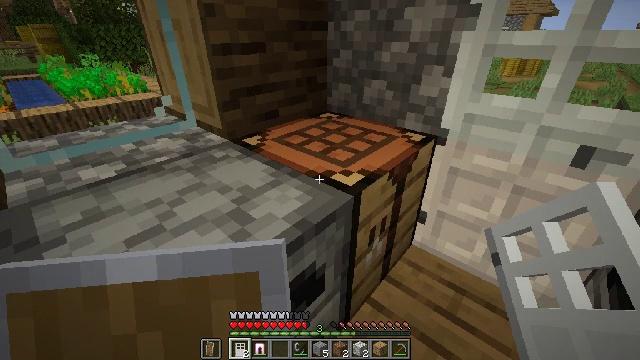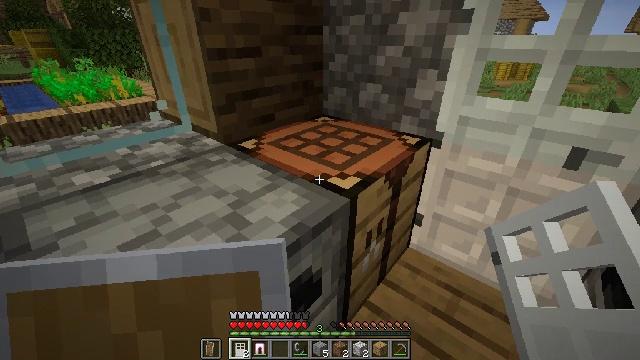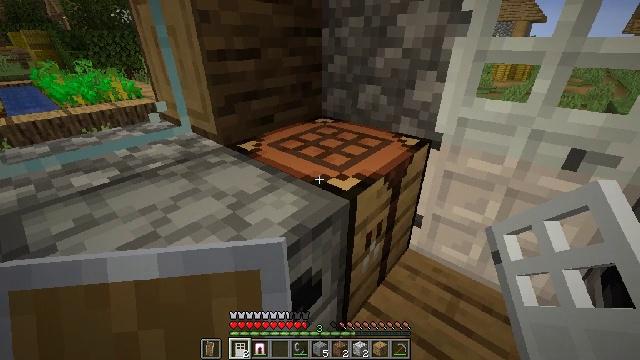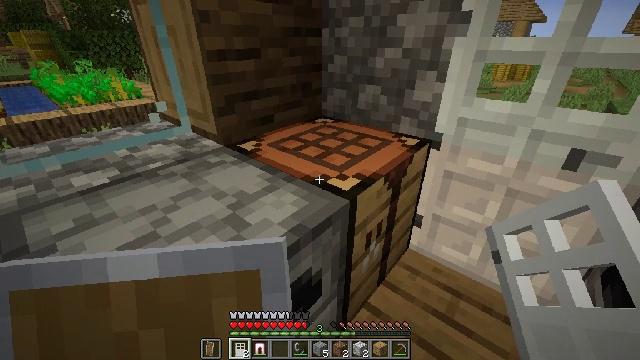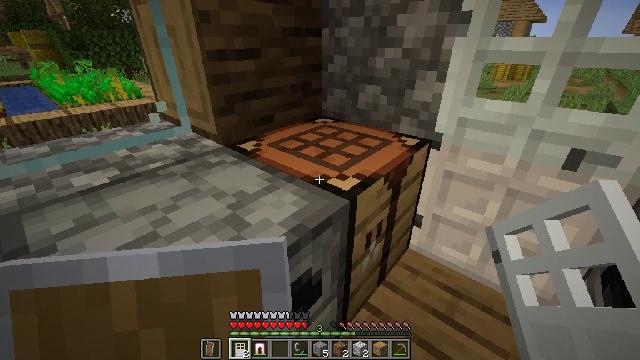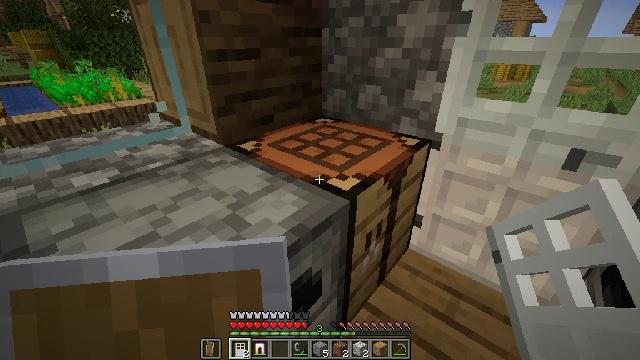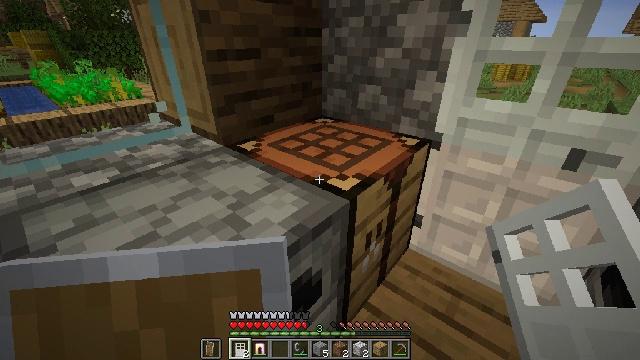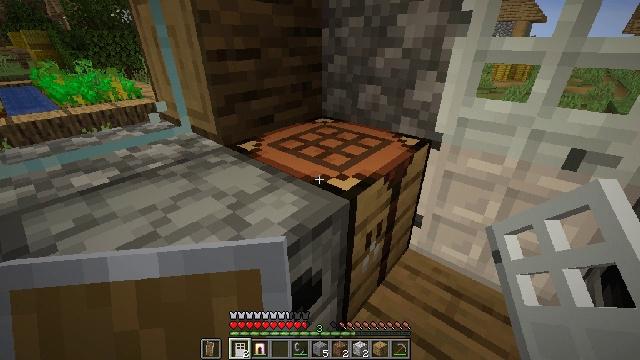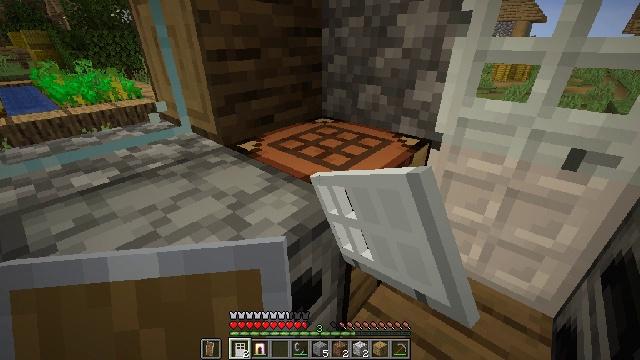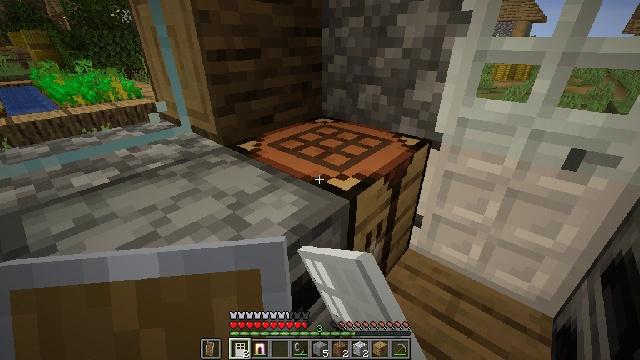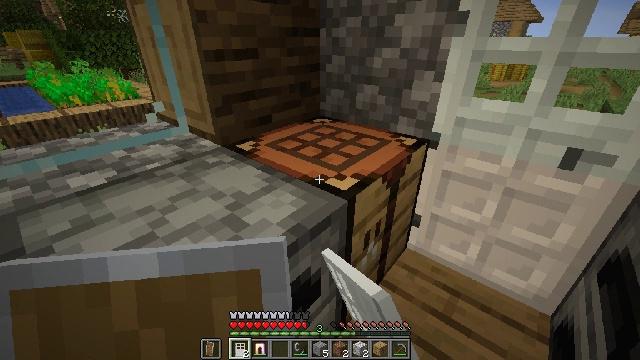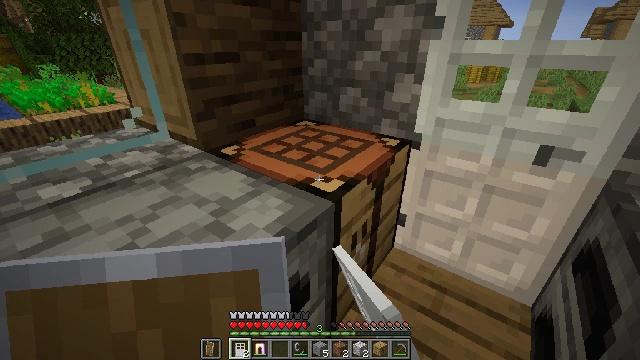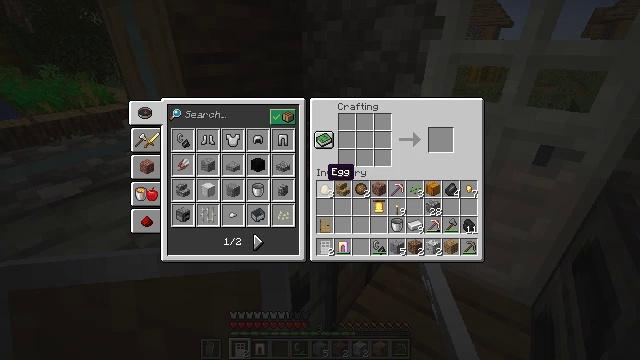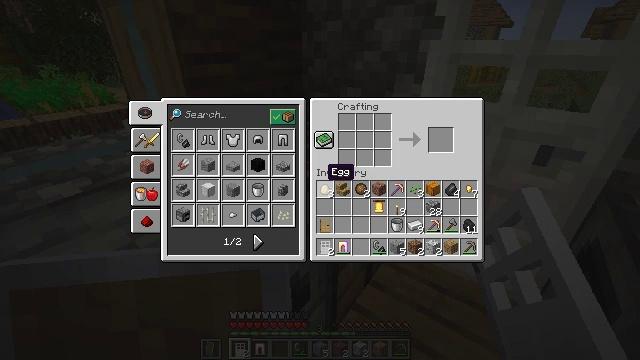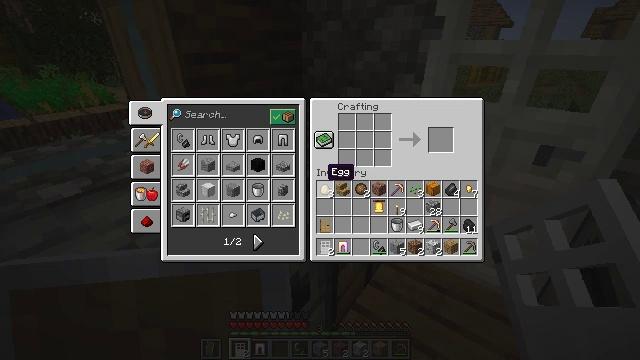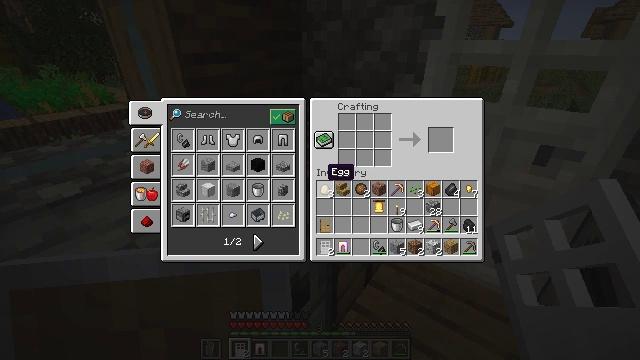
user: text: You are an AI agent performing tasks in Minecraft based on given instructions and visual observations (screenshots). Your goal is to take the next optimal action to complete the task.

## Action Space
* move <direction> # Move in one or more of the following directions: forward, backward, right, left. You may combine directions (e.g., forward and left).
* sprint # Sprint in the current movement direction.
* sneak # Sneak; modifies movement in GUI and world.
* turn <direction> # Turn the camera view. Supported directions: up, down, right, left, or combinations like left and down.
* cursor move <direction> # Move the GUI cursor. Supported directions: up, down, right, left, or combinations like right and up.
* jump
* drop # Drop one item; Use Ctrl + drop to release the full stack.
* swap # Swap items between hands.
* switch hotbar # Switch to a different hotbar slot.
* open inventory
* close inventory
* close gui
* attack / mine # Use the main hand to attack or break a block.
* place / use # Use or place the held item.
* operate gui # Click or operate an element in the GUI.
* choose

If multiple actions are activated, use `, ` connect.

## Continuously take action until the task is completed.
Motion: motion action
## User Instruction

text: Open a crafting table and craft the heavy weighted pressure plate.
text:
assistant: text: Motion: no_op
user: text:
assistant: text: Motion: no_op
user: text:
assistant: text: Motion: no_op
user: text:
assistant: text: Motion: no_op
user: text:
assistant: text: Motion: no_op
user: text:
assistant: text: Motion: no_op
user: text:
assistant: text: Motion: use / place
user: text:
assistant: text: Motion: use / place
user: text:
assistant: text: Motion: use / place
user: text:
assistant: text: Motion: no_op
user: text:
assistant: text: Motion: turn right
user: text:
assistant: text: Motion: no_op
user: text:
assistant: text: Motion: no_op
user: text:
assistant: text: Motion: no_op
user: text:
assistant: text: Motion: no_op
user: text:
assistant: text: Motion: no_op
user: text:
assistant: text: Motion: no_op
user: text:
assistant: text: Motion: no_op
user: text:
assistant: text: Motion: no_op
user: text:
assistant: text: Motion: turn left
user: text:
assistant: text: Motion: turn left and down
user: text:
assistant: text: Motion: no_op
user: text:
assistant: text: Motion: no_op
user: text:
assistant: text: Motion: turn left
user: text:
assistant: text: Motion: no_op
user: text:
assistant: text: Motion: no_op
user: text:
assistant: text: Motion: turn down
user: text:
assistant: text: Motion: turn down
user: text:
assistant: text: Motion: no_op
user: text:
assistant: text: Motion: turn left and down